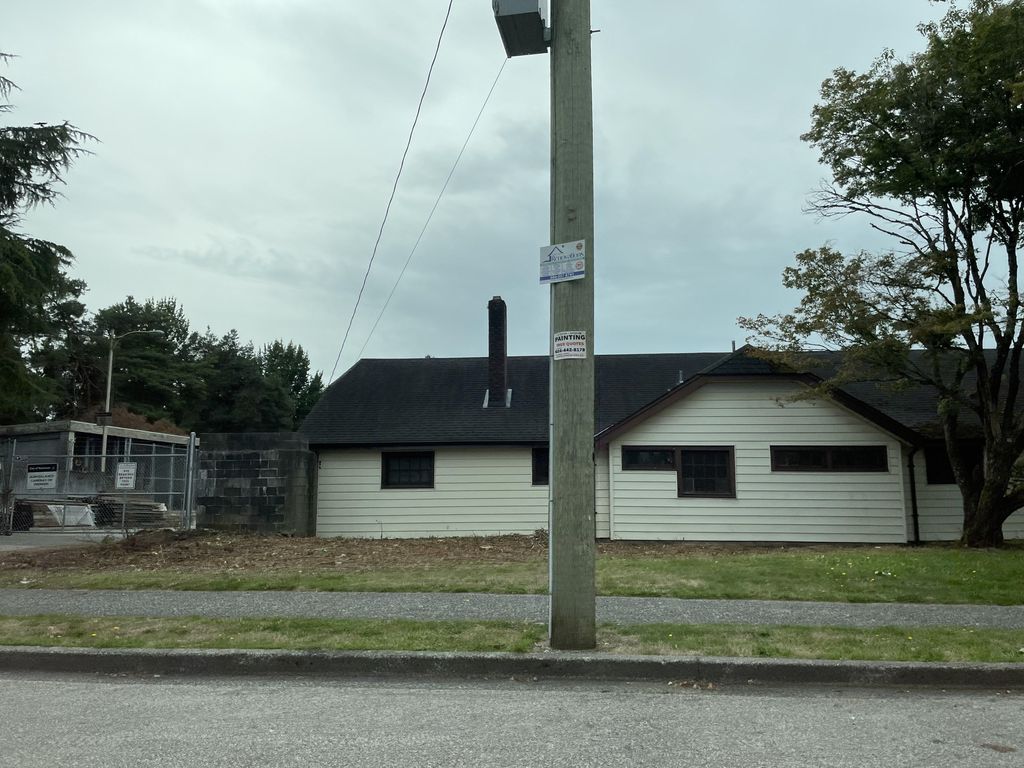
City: vancouver